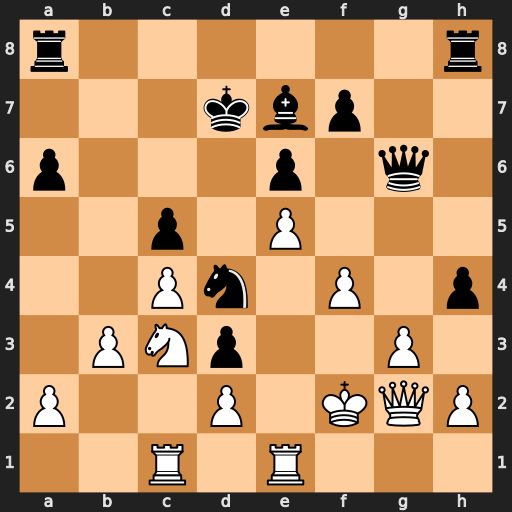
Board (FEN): r6r/3kbp2/p3p1q1/2p1P3/2Pn1P1p/1PNp2P1/P2P1KQP/2R1R3
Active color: w
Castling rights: -
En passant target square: -
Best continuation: Qb7+ Ke8 Qxa8+